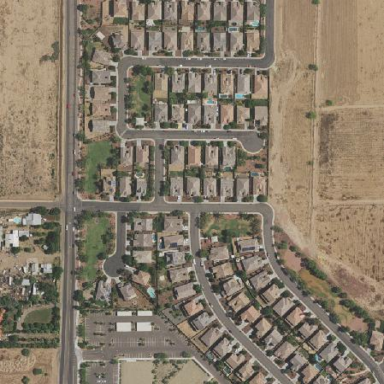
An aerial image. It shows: Residential area consisting of single-family homes.